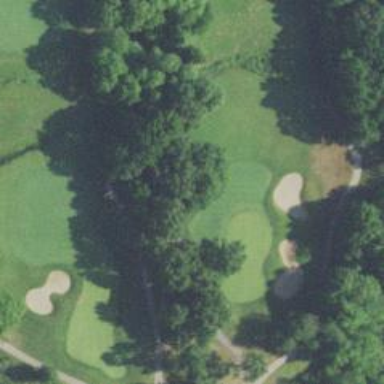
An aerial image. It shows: Path for both roads and golfers.